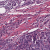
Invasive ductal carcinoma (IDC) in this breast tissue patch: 1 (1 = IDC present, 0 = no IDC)